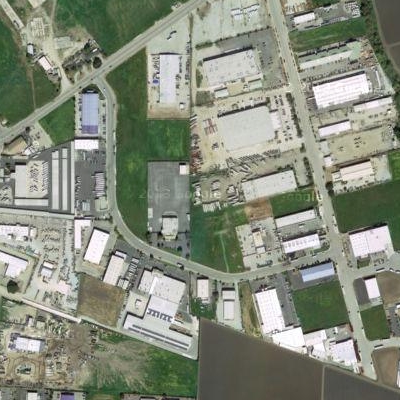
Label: Industry